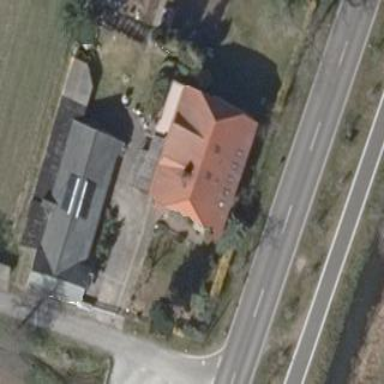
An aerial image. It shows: Detached building with half-hipped roof shape.